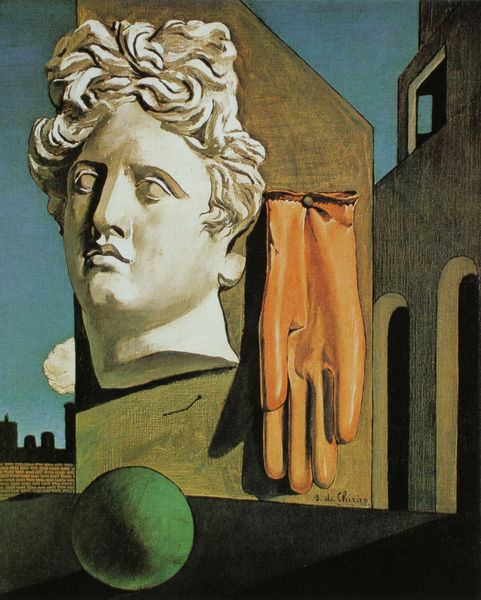
Titel: Lied der Liebe
Künstler: Giorgio de Chirico
Standort: New York
Institution: The Museum of Modern Art
Schlagwörter: blau, gemälde, himmel, kopf, schatten, grün, stadt, braun, fenster, finger, frisur, haar, handschuh, marmor, mund, nase, ohr, orange, pfeiler, schwarz, tür, weiss, dach, gebäude, haus, wolke, ball, wand, augen, gesicht, hals, signatur, häuser, brücke, lippe, lippen, locke, locken, skulptur, perspektive, mauer, ziegel, arch, arches, blue, oil, white, window, black, face, green, painting, wall, büste, brown, wange, nagel, surreal, surrealismus, tor, futurismus, antike, maske, linie, torso, kugel, braue, portal, glove, classic, classical, cloud, greek, roman, sky, building, head, house, lederhandschuh, bust, shadow, plaster, sculpture, statue, town, walls, brick, bricks, italian, signature, arcade, ominous, borgen, chimneys, mask, organge, globe, chirico, dream, gummi, surrealism, de chirico, fragment, chiariscuro, de chrico, disonant, girgio, greece, juxtapose, metafisica, nail, nailed, nightmare, rubber, silhouette, whit'